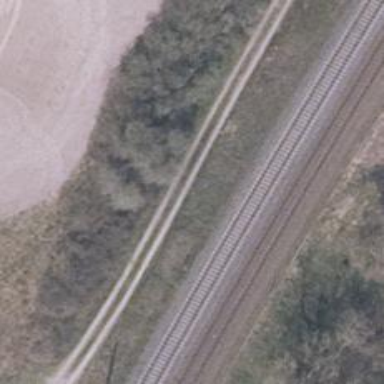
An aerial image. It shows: Residential road with ground surface. The track type is grade 3.